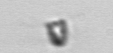
Label: Pyramimonas